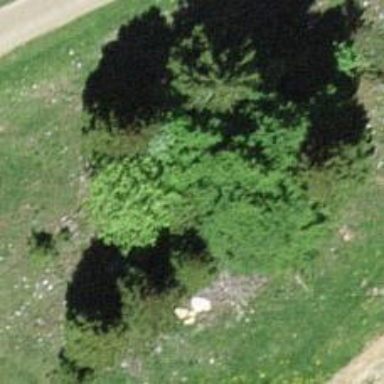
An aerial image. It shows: Forest with evergreen needle-leaved trees.